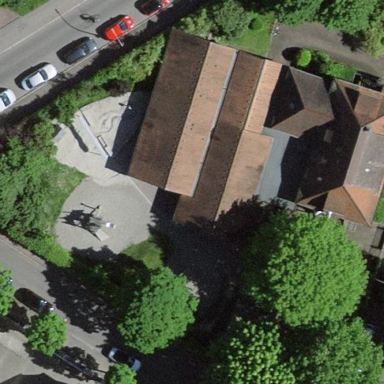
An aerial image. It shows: Kindergarten.